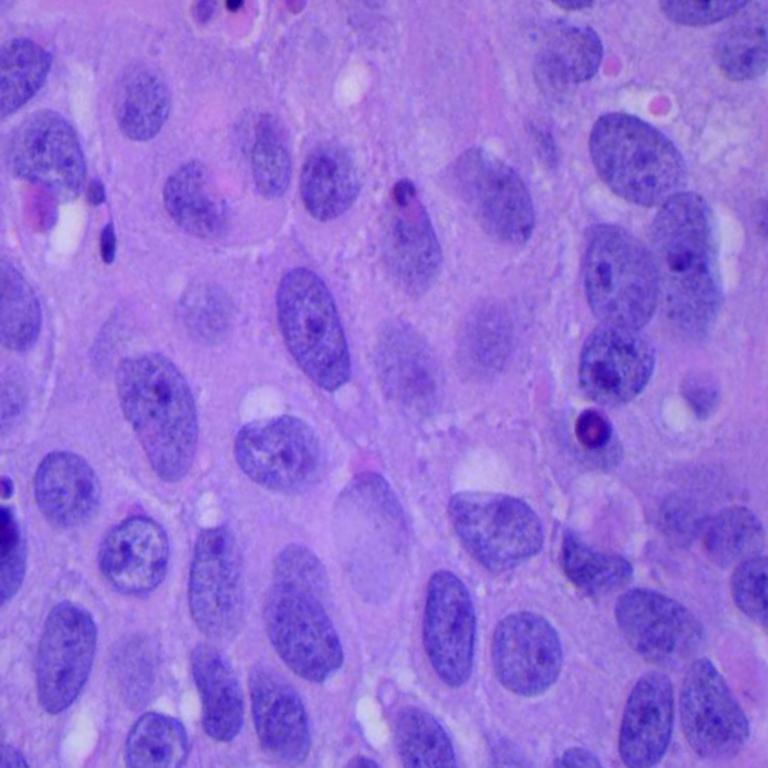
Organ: lung
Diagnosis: squamous carcinomas